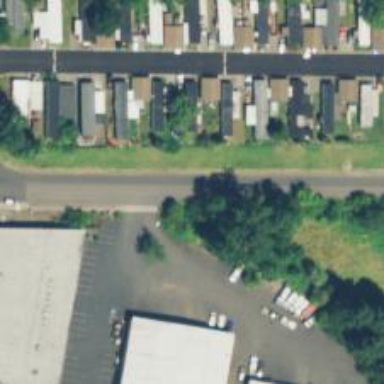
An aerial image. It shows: Residential road with sidewalk on the left.